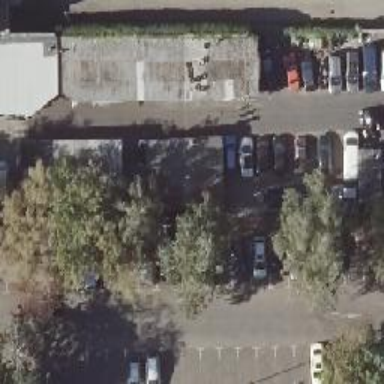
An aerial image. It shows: Car shop.